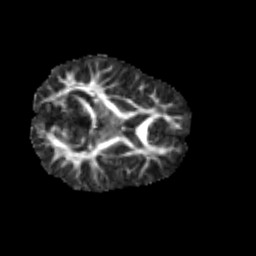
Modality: FA
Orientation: axial
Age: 7
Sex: female
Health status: healthy